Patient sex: M
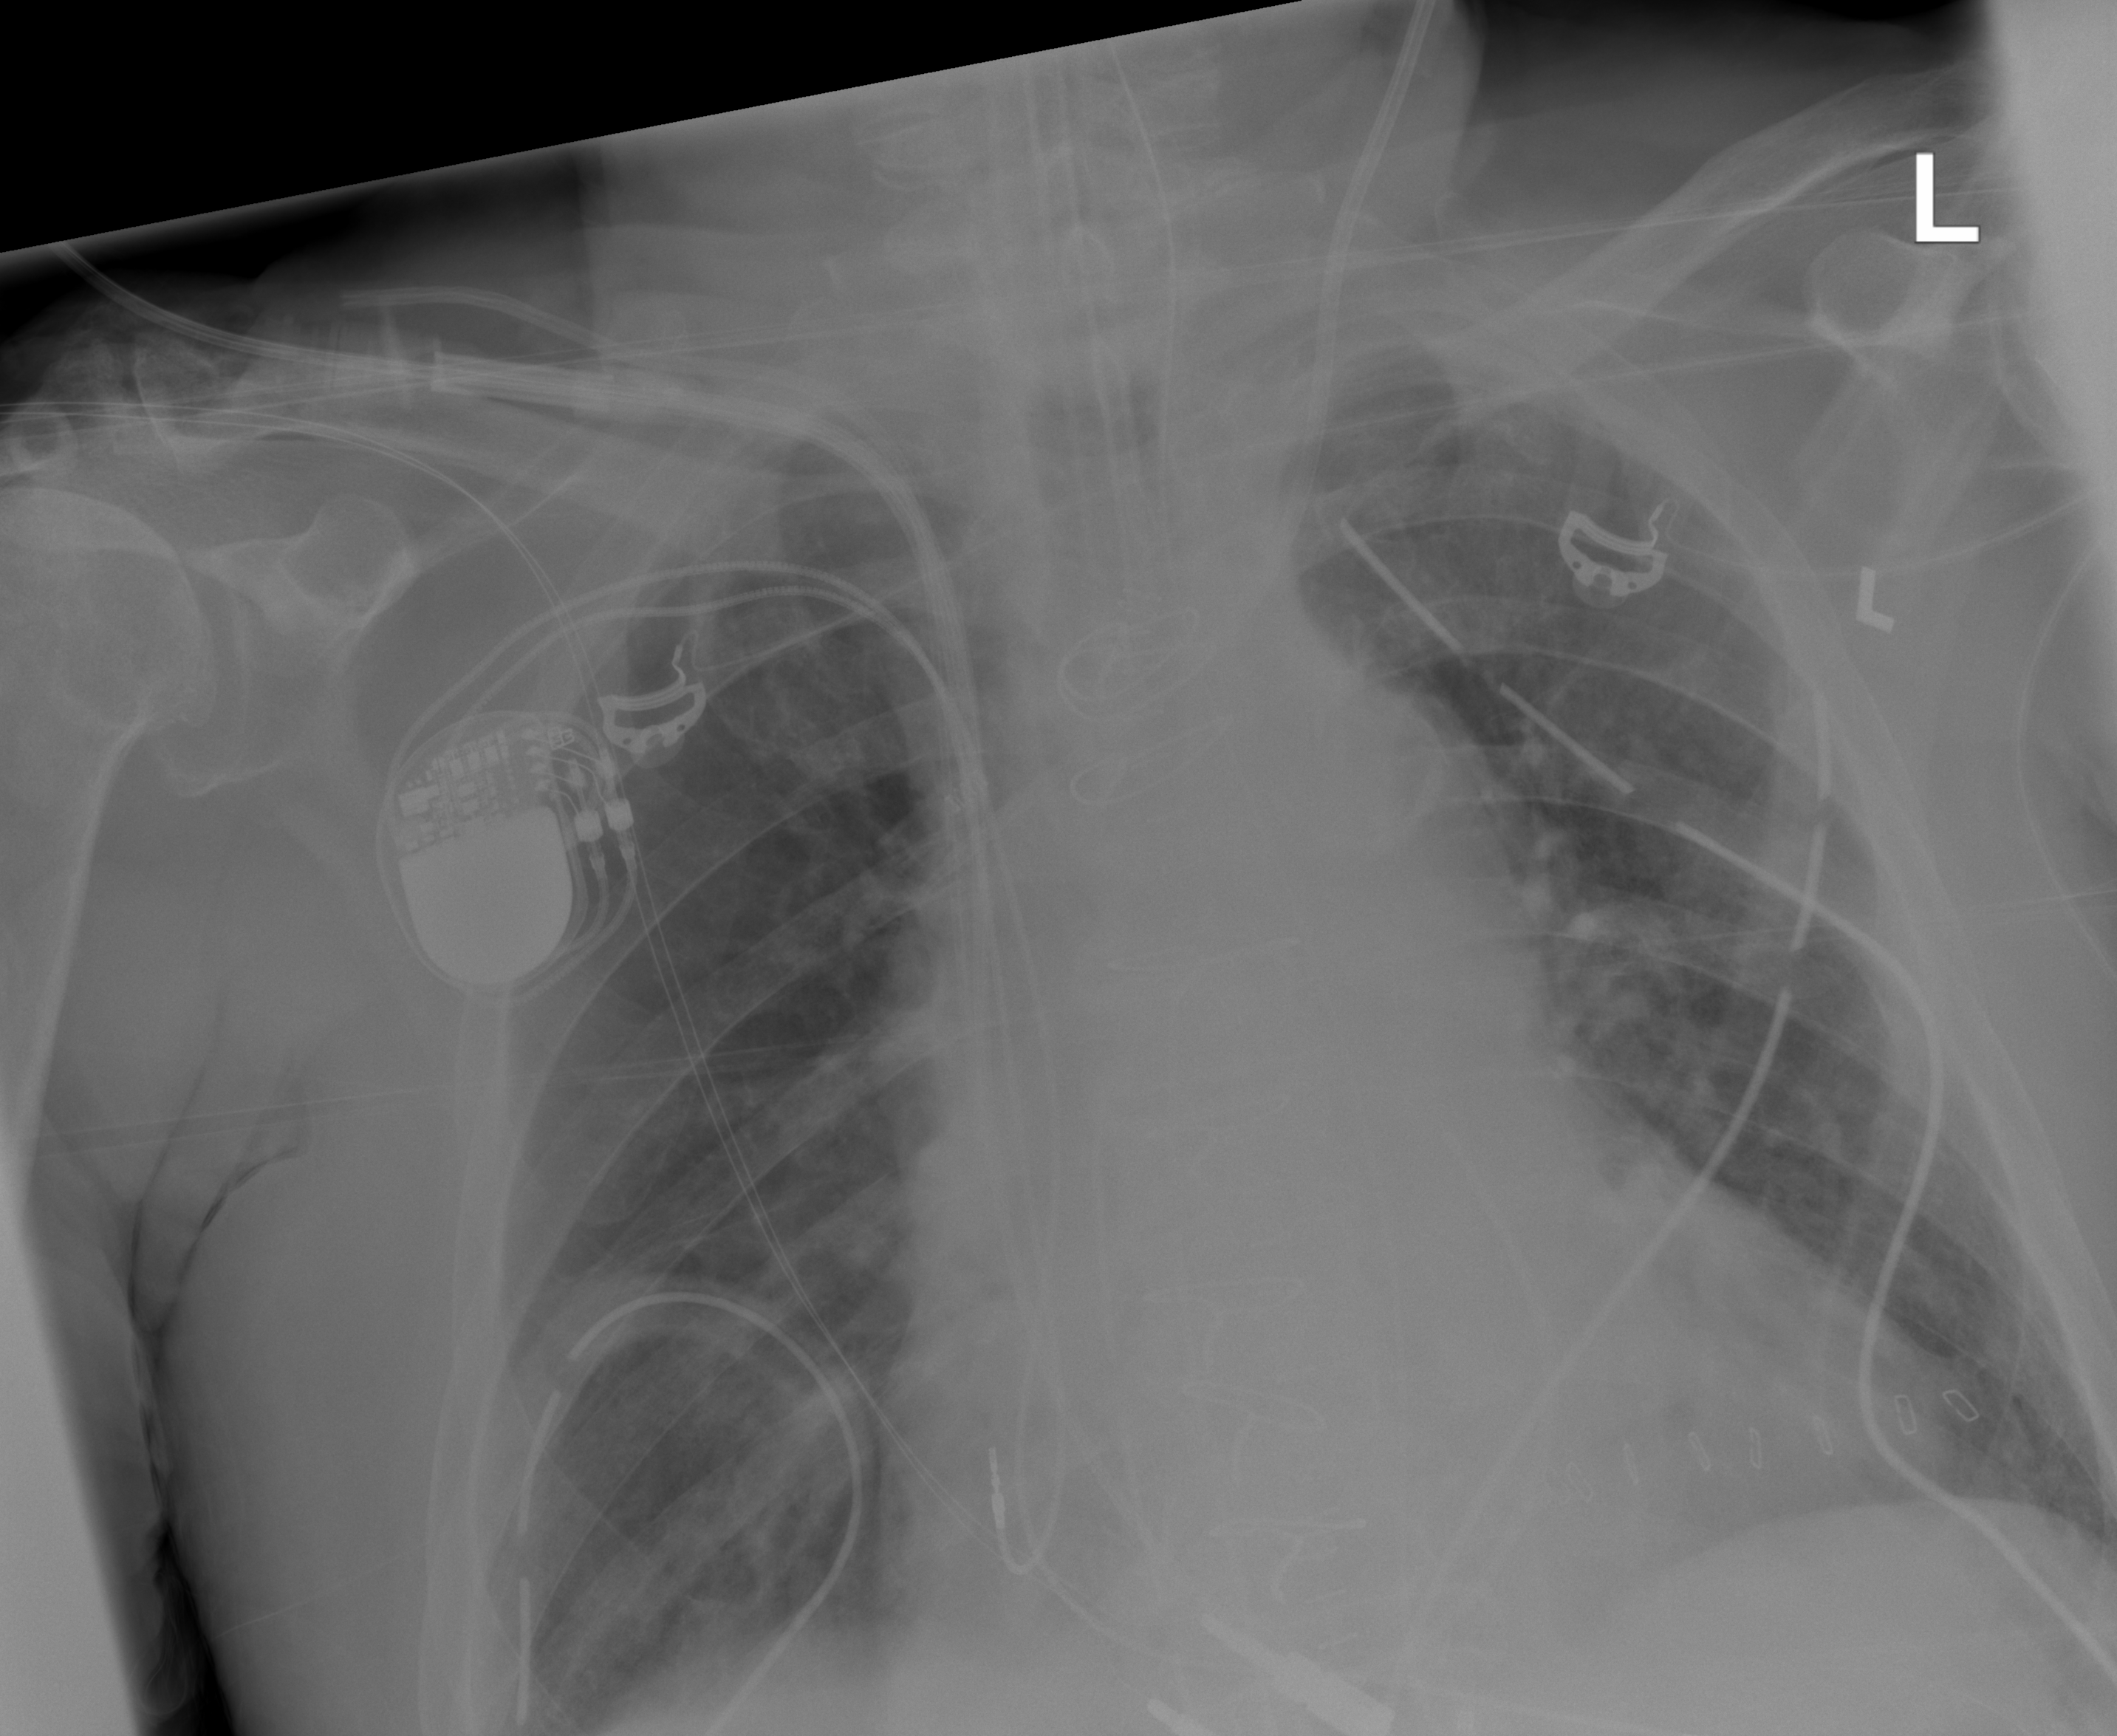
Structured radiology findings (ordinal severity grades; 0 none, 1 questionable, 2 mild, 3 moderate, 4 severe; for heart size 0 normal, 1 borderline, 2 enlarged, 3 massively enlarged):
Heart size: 2
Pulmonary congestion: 2
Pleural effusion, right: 0
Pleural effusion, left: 0
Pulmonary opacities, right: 0
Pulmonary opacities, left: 2
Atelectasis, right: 0
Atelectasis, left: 2